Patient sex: M
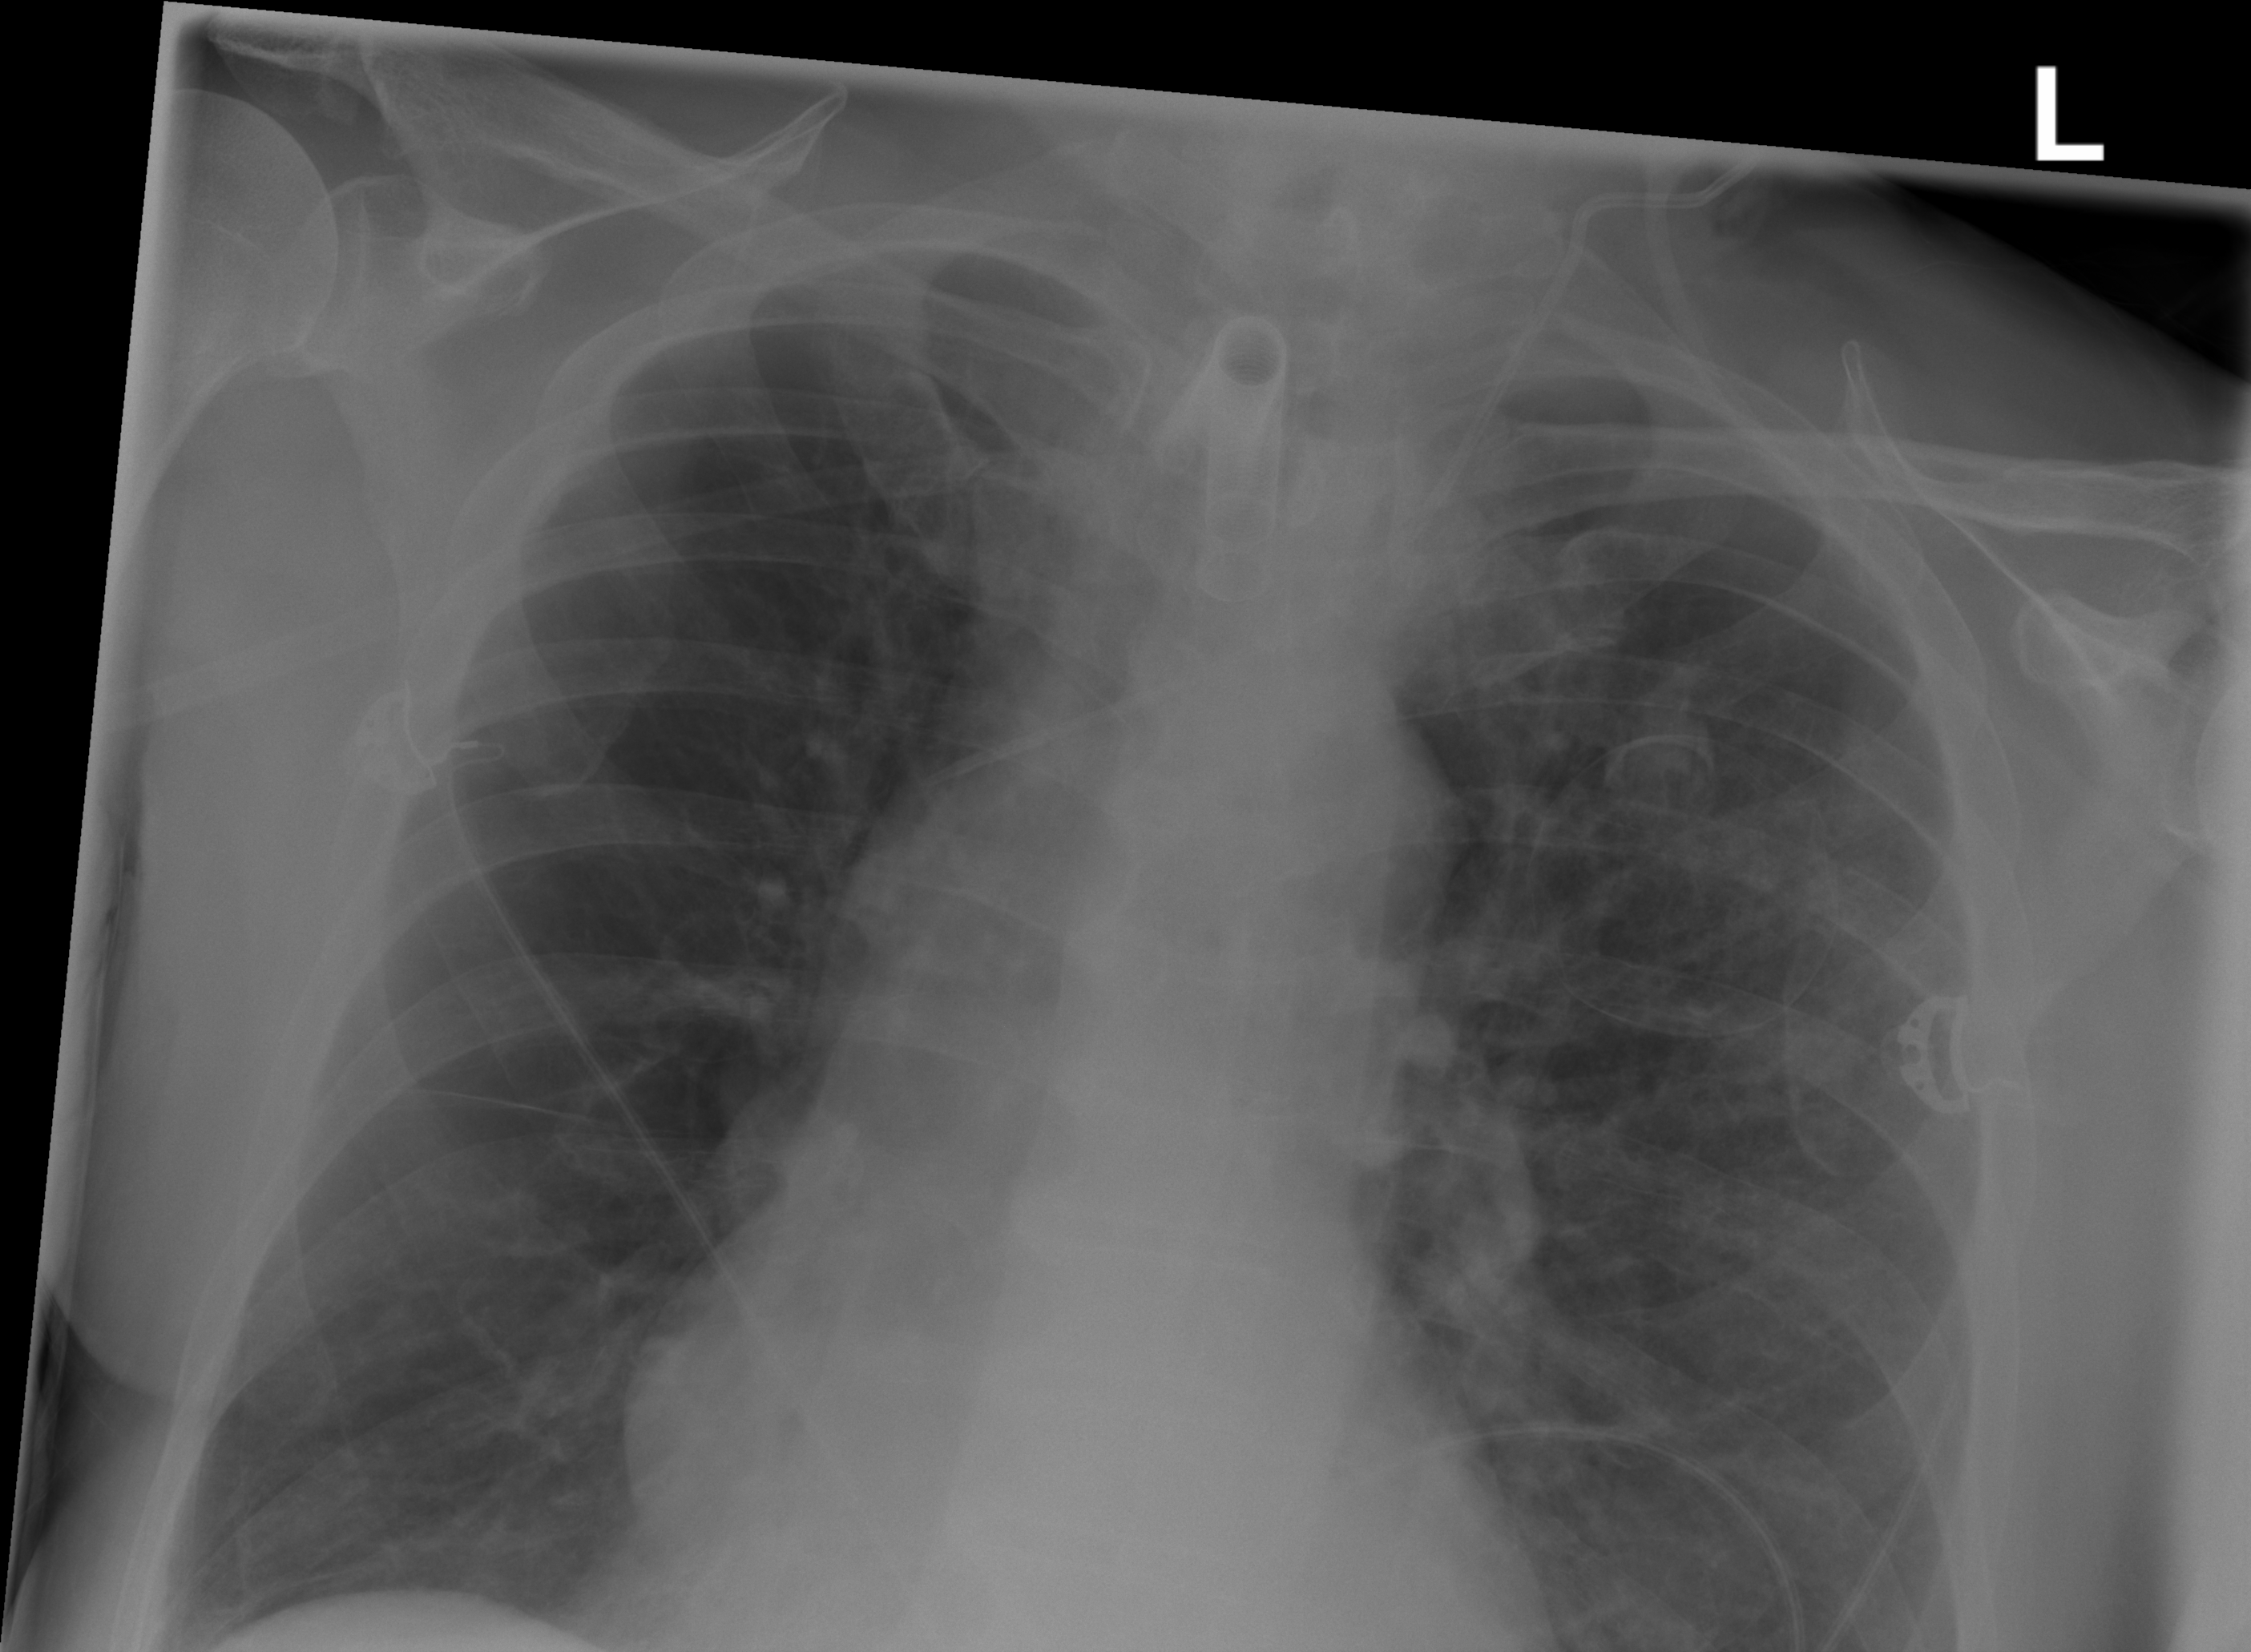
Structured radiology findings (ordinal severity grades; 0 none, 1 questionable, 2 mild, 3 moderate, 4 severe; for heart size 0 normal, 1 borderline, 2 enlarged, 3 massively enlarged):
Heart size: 0
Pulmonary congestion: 0
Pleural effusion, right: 2
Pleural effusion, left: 2
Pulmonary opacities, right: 0
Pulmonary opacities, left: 2
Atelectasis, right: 0
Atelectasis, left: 2